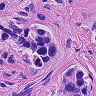
Metastatic tissue present: yes